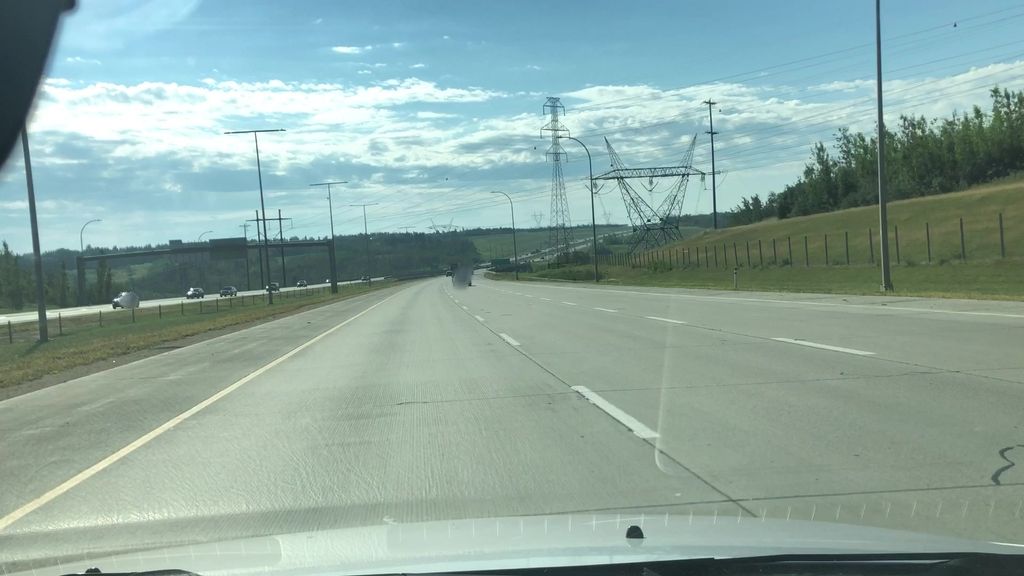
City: edmonton